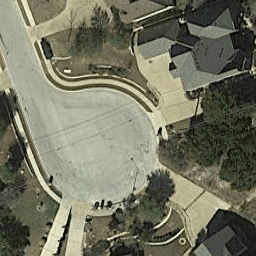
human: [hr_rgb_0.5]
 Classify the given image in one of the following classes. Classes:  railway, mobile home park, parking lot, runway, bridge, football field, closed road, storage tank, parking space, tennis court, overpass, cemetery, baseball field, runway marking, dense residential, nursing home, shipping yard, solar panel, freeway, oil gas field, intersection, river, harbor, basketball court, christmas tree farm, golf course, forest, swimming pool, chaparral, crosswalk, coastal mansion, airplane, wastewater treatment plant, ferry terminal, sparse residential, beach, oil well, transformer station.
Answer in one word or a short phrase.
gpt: closed road